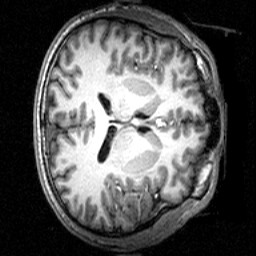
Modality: T1w
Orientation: axial
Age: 29
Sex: male